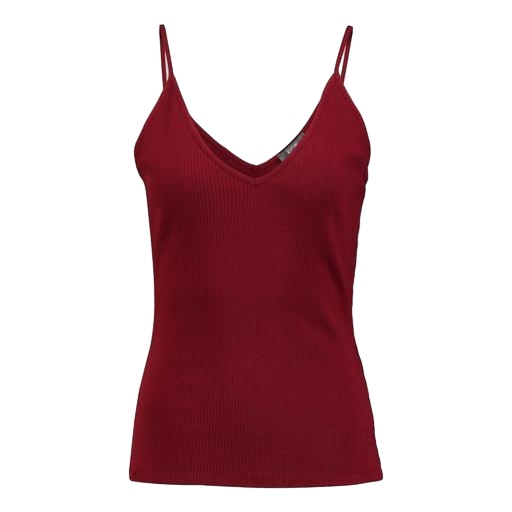
red tank top, red double strap v-back camisole, strappy v neck cami, white background